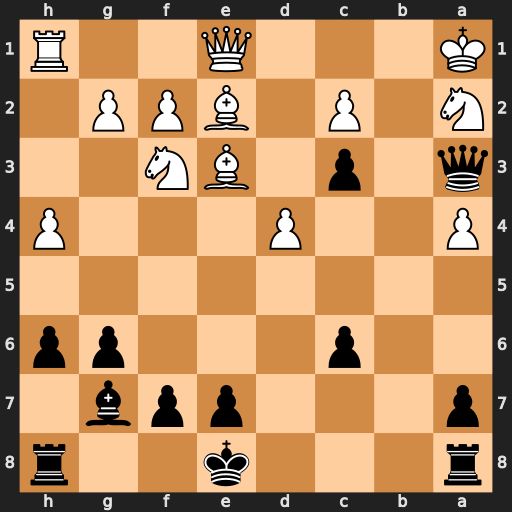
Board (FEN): r3k2r/p3ppb1/2p3pp/8/P2P3P/q1p1BN2/N1P1BPP1/K3Q2R
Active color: b
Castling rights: kq
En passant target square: -
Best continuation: Qb2#